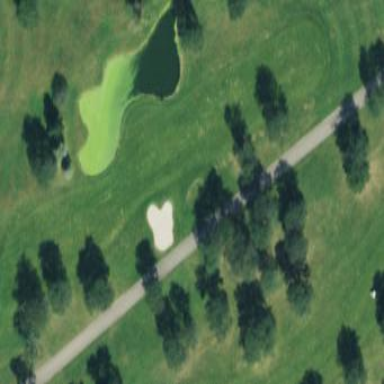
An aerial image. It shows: Golf fairway surrounded by grass.